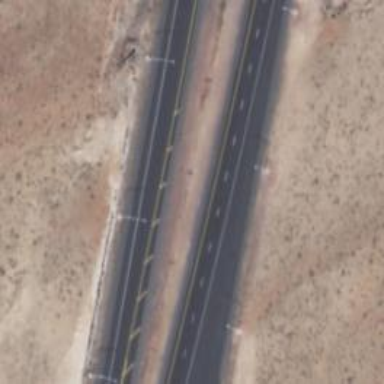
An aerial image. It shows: Asphalt service road.